Question: I'm mocking up an app in Expression Blend. The app bar looks fine in Blend, but when I launch the emulator the icon doesn't display properly.
The XAML for the app bar:
'''
<shell:ApplicationBar x:Name="FavoritesBar" IsVisible="True" IsMenuEnabled="True">
<shell:ApplicationBarIconButton IconUri="/assets/appbar.favs.rest.png" Text="favorites"/>
</shell:ApplicationBar>
'''
Below left is the way it is rendered in Expression Blend. Below right is the way it appears in the emulator.

What could I be doing wrong here?
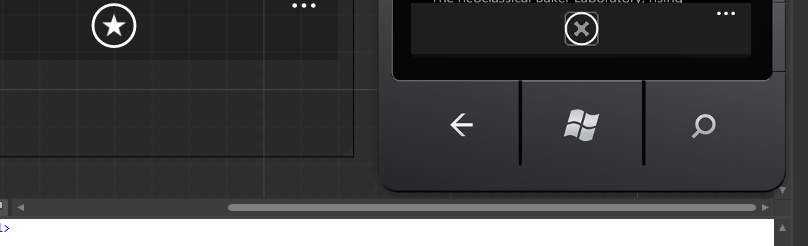
Answer: Make sure you have marked the appbar.favs.rest.png as Content in Properties->Build Action.